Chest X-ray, PA view. Patient: 64 years old, sex M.
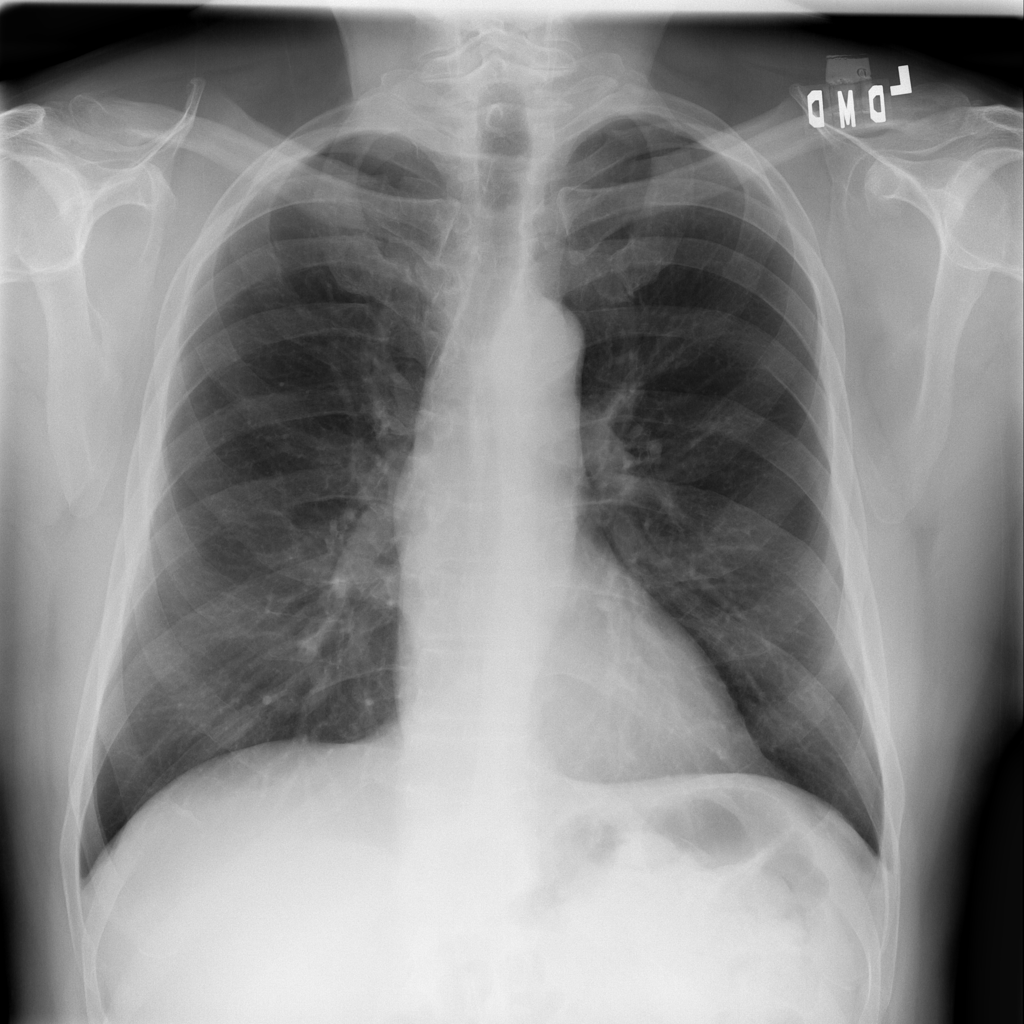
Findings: No Finding